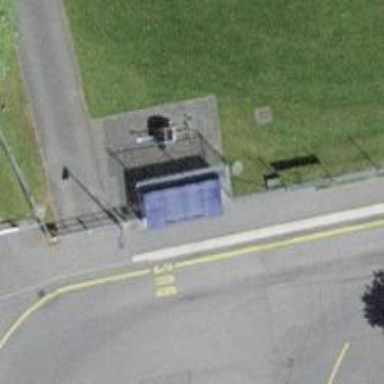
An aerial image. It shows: Bus stop with asphalt surface. The stop includes platform with shelter.